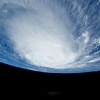
Label: cloud